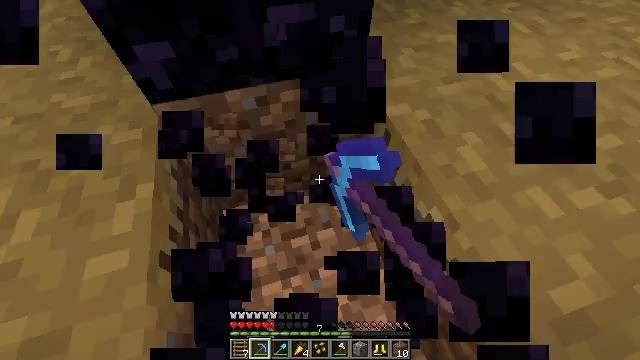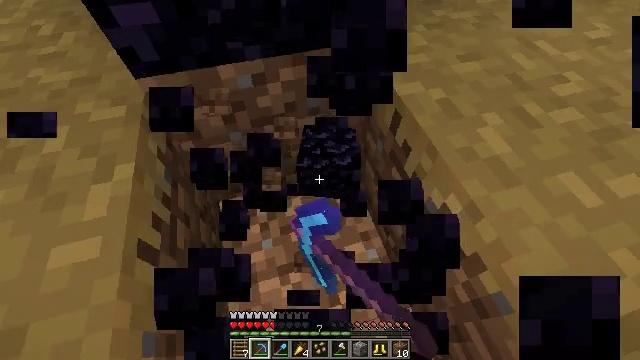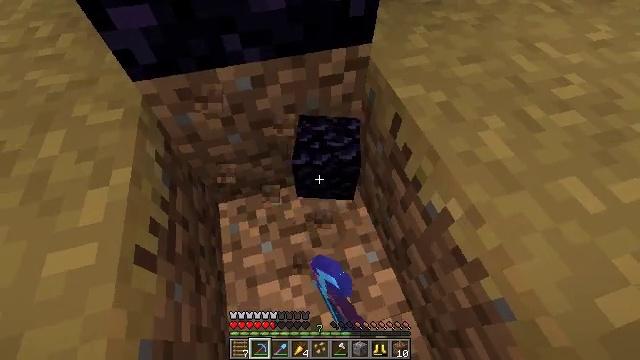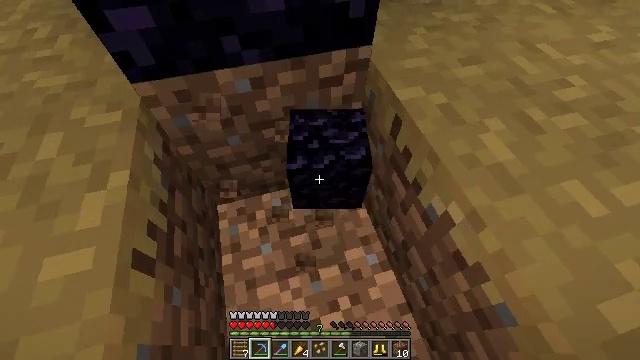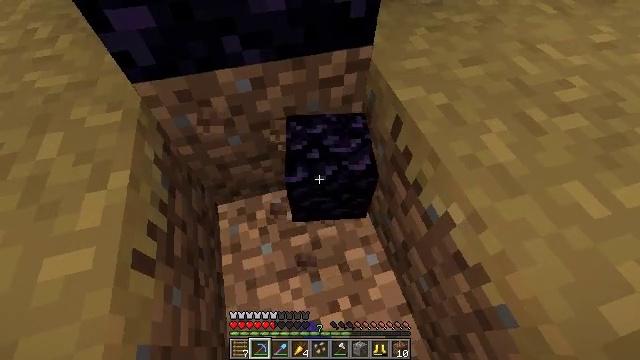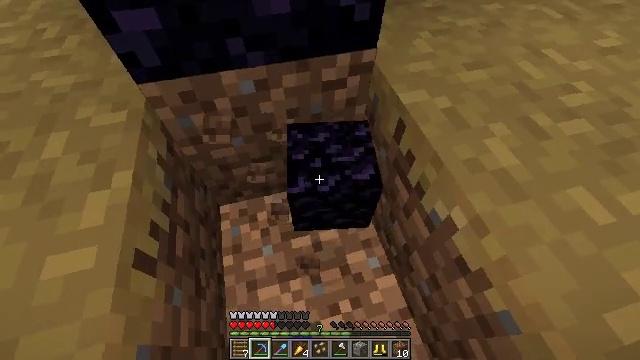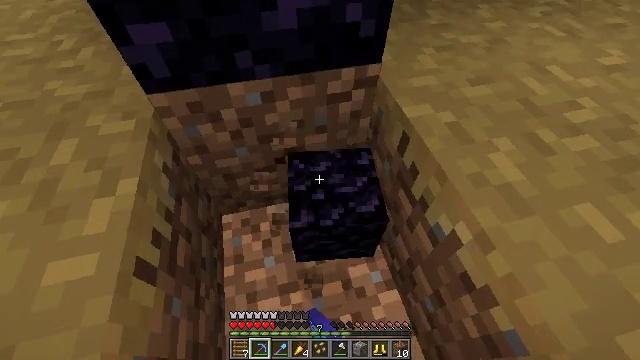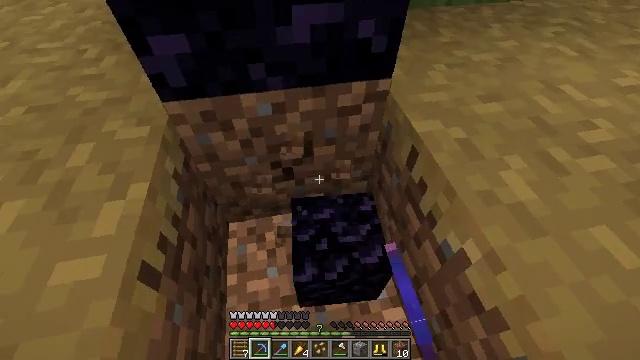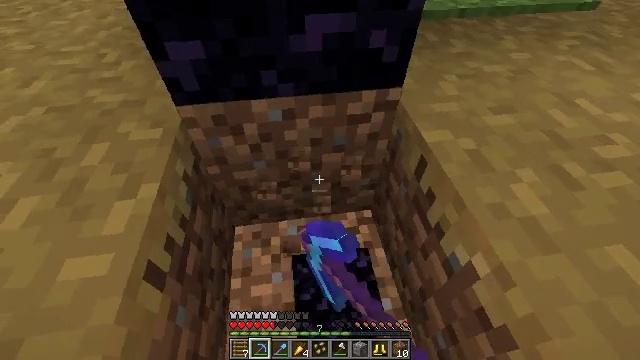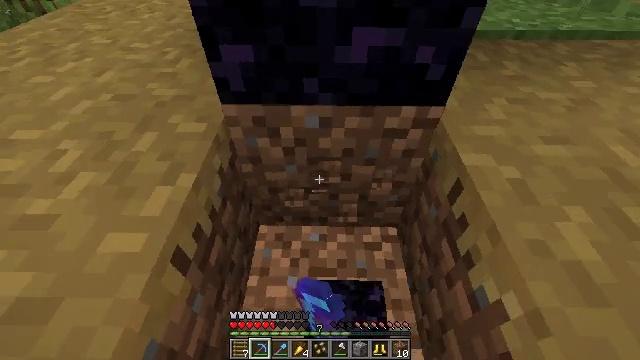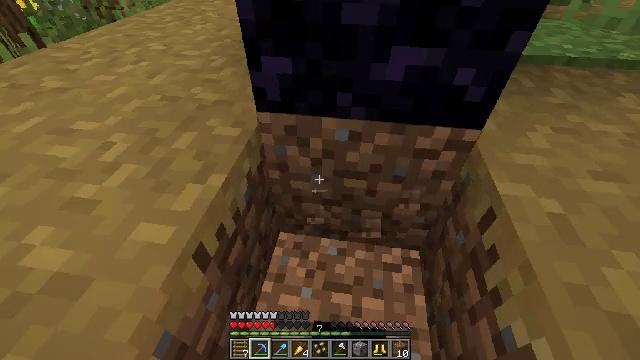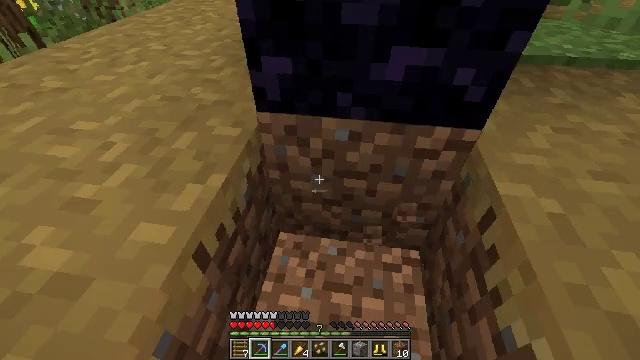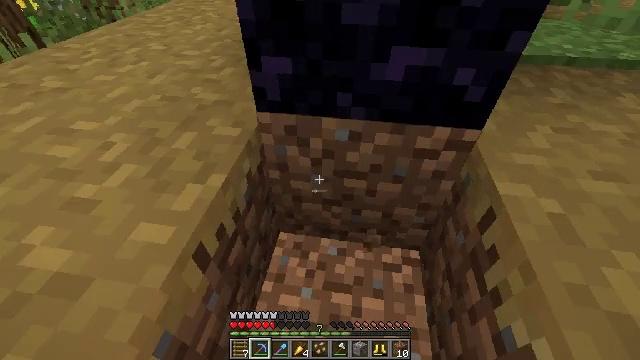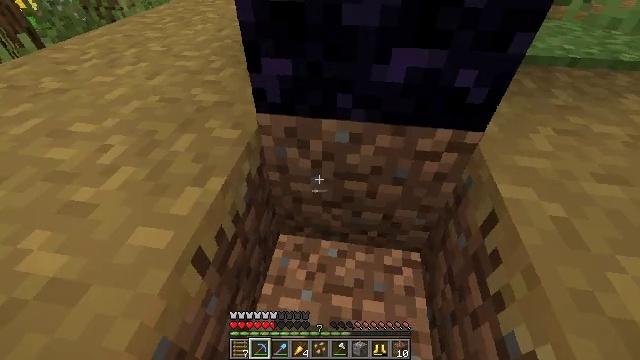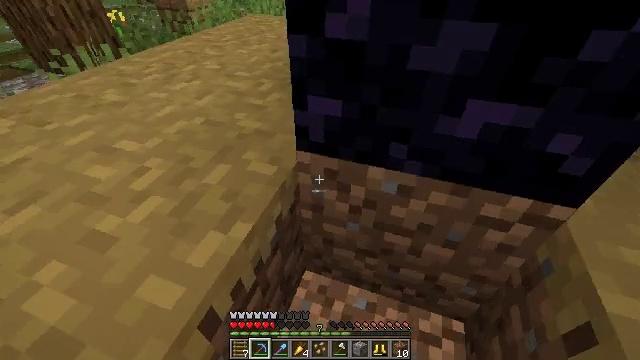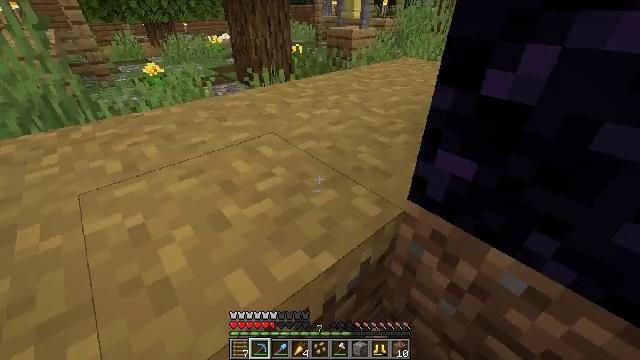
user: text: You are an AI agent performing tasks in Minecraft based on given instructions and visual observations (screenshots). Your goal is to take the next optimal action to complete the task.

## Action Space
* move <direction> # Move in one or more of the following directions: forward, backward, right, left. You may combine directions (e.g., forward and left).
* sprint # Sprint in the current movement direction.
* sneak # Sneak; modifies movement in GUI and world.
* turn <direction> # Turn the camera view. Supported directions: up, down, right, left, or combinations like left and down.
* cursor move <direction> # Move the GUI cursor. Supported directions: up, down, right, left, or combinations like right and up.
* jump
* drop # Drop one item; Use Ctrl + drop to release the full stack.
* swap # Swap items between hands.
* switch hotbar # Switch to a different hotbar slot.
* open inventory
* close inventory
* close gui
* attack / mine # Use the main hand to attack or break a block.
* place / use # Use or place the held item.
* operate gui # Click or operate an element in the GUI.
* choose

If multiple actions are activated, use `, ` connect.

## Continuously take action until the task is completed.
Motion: motion action
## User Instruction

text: Use obsidian and an eye of ender to craft an ender chest.
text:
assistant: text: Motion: attack / mine
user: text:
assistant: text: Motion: attack / mine
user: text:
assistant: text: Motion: attack / mine
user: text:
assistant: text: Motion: attack / mine
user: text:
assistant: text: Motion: attack / mine
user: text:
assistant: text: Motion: turn left and up, attack / mine
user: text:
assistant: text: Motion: turn left and up, attack / mine
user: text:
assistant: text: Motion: turn left and up
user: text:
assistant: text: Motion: turn left and up
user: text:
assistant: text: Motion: turn left and up
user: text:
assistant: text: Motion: no_op
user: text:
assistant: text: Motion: no_op
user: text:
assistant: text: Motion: move forward
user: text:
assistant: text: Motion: move forward, turn left and up
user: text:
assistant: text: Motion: move forward, turn left and up
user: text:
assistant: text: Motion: move forward, turn left and up, jump
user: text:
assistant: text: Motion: move forward, turn left and up, jump
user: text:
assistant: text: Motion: move forward, jump
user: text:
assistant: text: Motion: move forward, turn left and up, jump
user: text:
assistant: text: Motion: move forward, sprint, turn left and up, jump
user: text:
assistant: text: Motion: move forward, sprint, jump
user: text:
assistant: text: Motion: move forward, sprint, turn left, jump
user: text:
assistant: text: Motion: move forward, sprint, turn left, jump
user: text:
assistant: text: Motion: move forward, sprint, turn left, jump
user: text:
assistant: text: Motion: move forward, sprint, jump
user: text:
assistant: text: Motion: move forward, sprint, jump
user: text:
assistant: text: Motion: move forward, sprint, turn left, jump
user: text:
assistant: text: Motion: move forward, sprint, turn left, jump
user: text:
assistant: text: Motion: move forward, sprint, turn left, jump
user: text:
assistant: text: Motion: move forward, sprint, turn left, jump